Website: crate-barrel
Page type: receipt
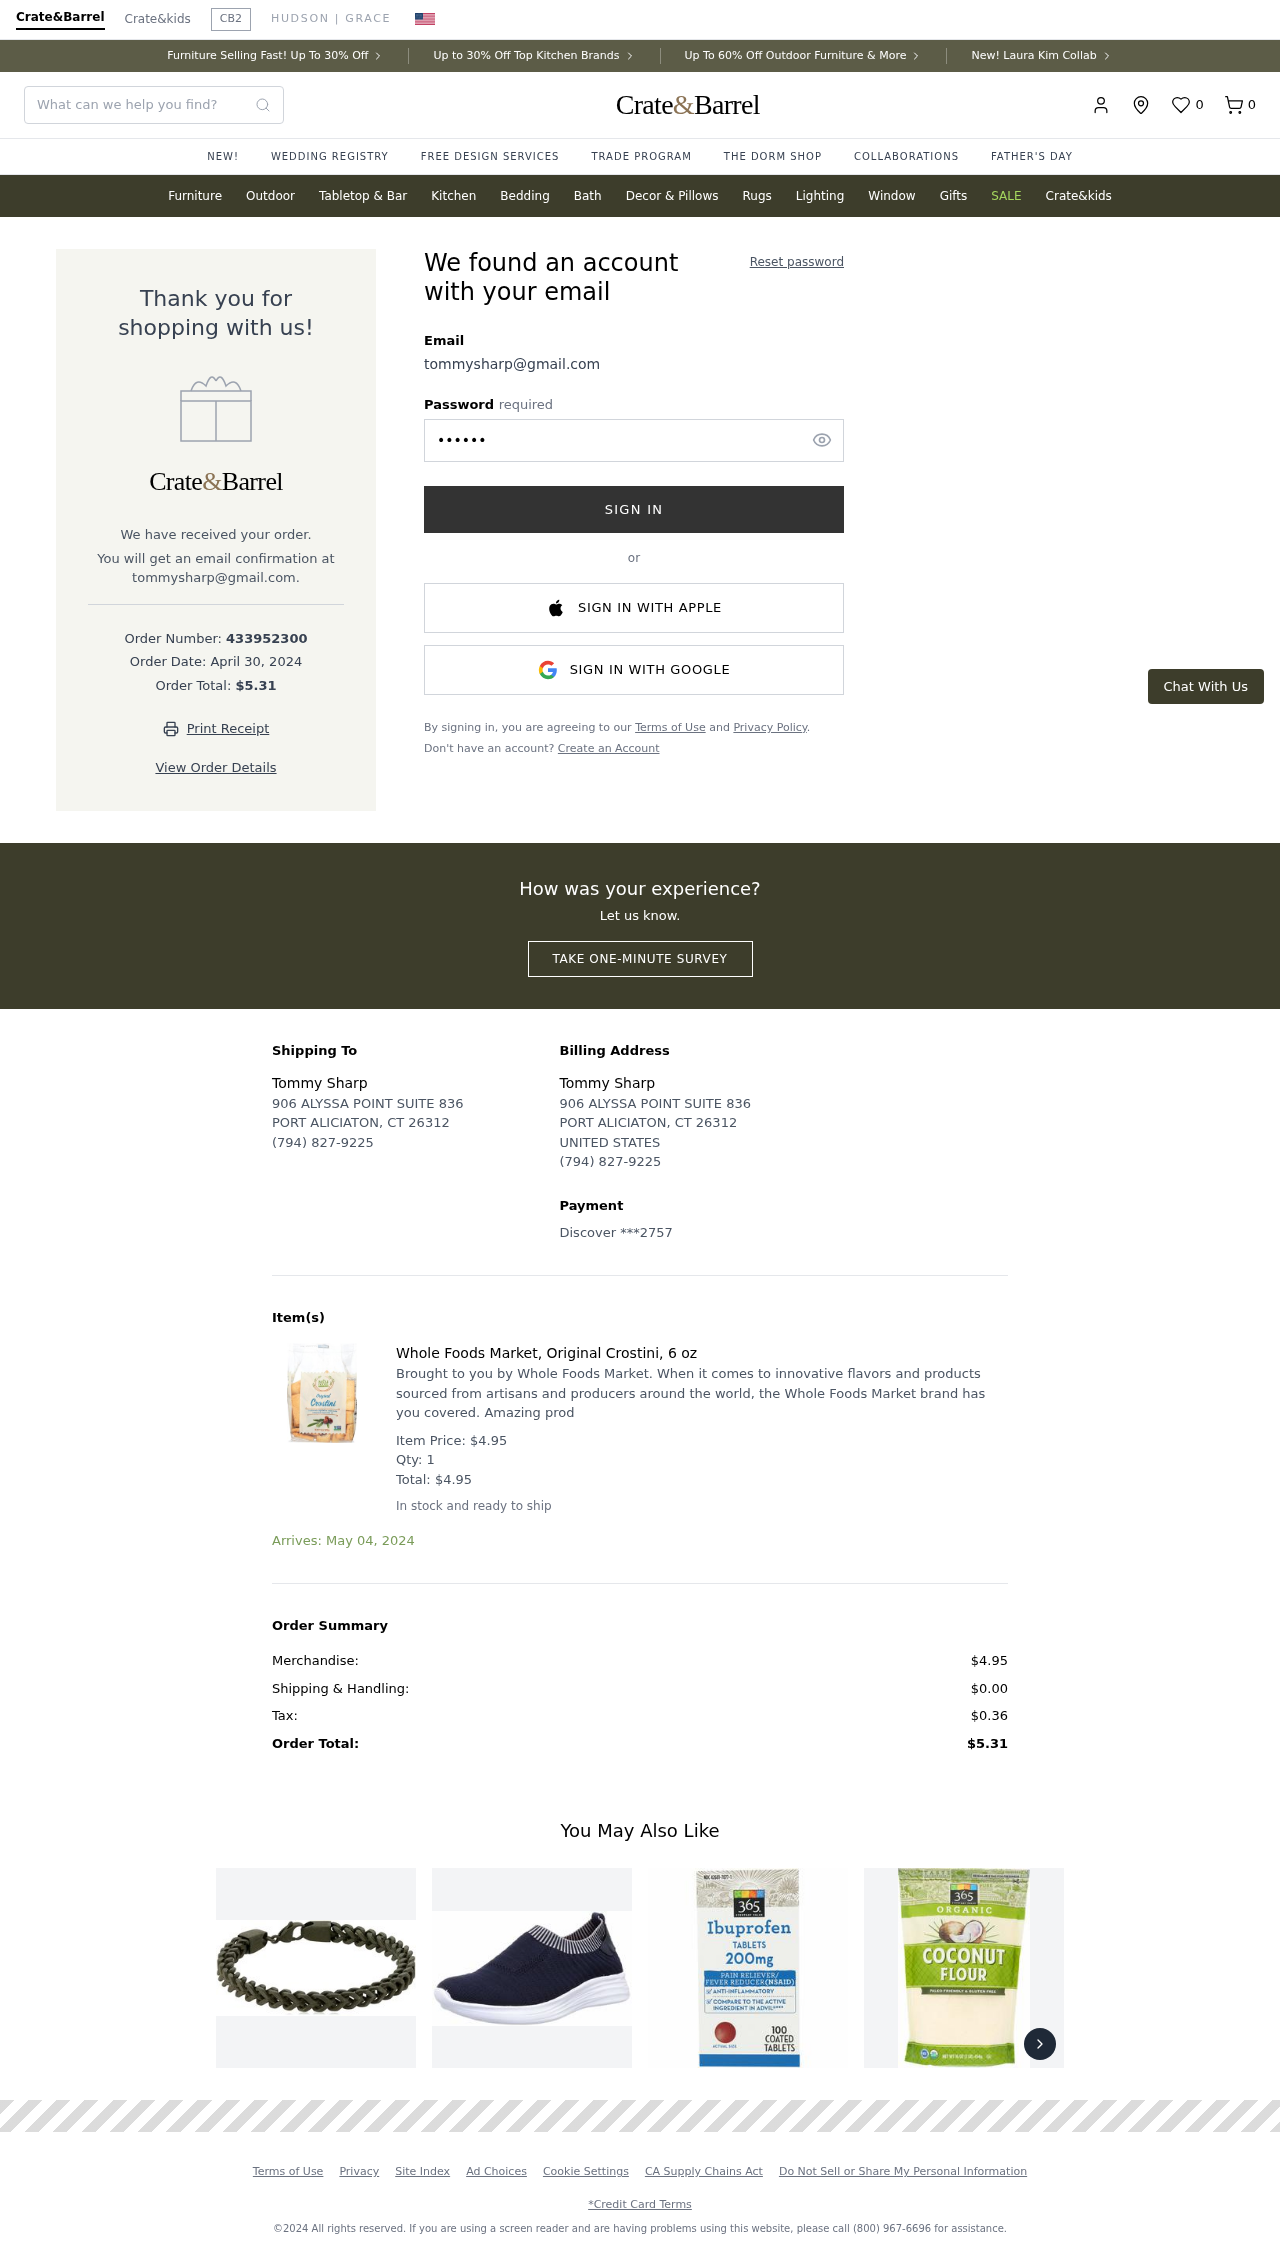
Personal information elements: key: PII_CARD_LAST4
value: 2757
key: PII_CARD_TYPE
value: Discover
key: PII_COUNTRY
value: UNITED STATES
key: PII_EMAIL
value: tommysharp@gmail.com
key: PII_FULLNAME
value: Tommy Sharp
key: PII_STREET
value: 906 ALYSSA POINT SUITE 836
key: PII_EMAIL2
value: tommysharp@gmail.com
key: PII_CITY_STATE_ZIP
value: PORT ALICIATON, CT 26312
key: PII_PHONE
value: (794) 827-9225
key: PII_FULLNAME2
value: Tommy Sharp
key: PII_STREET2
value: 906 ALYSSA POINT SUITE 836
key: PII_CITY_STATE_ZIP2
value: PORT ALICIATON, CT 26312
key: PII_PHONE2
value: (794) 827-9225
Product elements: key: PRODUCT1_DESC
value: Brought to you by Whole Foods Market.  When it comes to innovative flavors and products sourced from artisans and producers around the world, the Whole Foods Market brand has you covered. Amazing prod
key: PRODUCT1_NAME
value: Whole Foods Market, Original Crostini, 6 oz
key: PRODUCT1_PRICE
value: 4.95
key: PRODUCT1_QUANTITY
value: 1
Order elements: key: ORDER_NUM_ITEMS
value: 0
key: ORDER_ID
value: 433952300
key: ORDER_DATE
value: April 30, 2024
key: ORDER_TOTAL
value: $5.31
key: ORDER_ITEM_TOTAL
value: $4.95
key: ORDER_DELIVERY_DATE
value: Arrives: May 04, 2024
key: ORDER_SUBTOTAL
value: $4.95
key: ORDER_SHIPPING_COST
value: $0.00
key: ORDER_TAX
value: $0.36
Search elements: key: HEADER_SEARCH
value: What can we help you find?
Other elements: key: FAVORITES_COUNT
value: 0